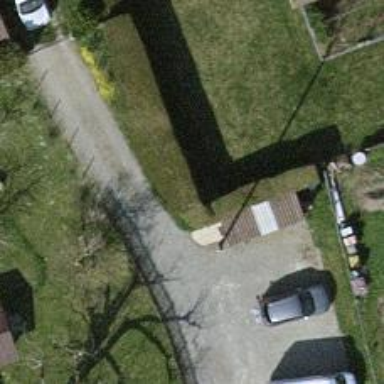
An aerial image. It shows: Hedge acting as barrier.